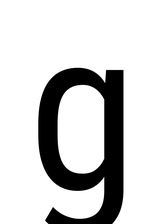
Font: Roboto_Condensed_Regular